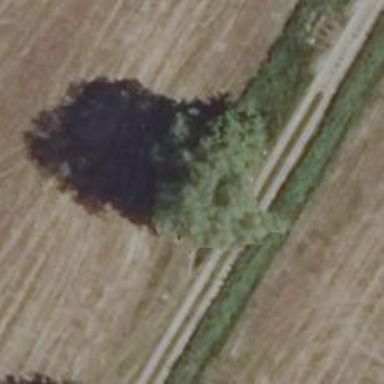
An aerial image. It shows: Single tag "natural: tree."